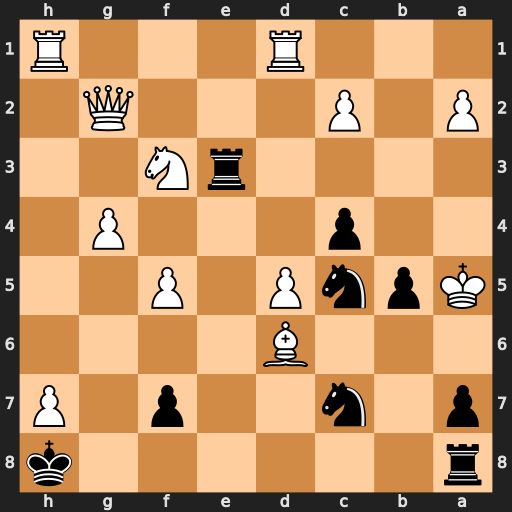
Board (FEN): r6k/p1n2p1P/3B4/KpnP1P2/2p3P1/4rN2/P1P3Q1/3R3R
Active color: b
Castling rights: -
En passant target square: -
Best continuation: Nb7+ Kb4 a5#